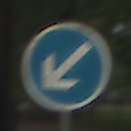
Verkehrszeichen: VorgeschriebeneVorbeifahrtLinks
Umgebung: Outdoor, Urban
Tageszeit: MorningAfternoon
Wetter: Overcast
Licht: Natural
Jahreszeit: NotSpecified
Kontrast: LowContrast